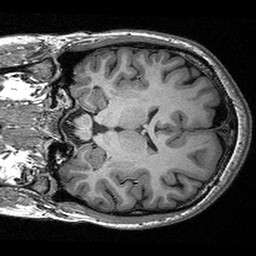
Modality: T1w
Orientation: coronal
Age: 20
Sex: female
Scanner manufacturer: siemens
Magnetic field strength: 3 T
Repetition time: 2.53 s
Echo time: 0.00309 s